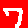
Digit: 7